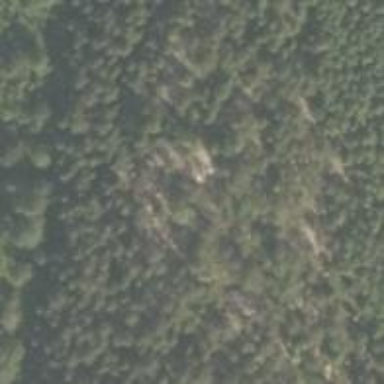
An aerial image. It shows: Cliff in nature.